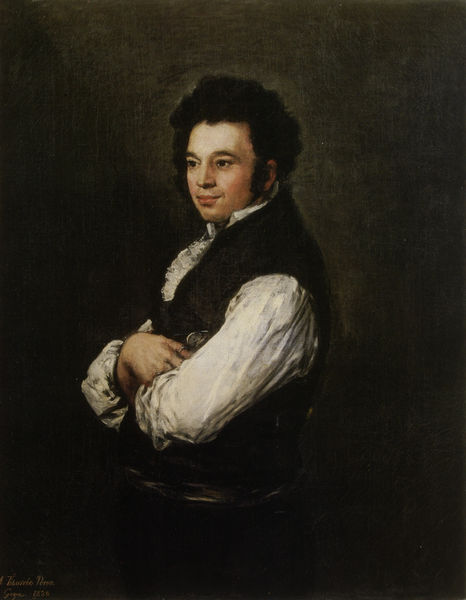
Titel: Tiburcio Pérez Cuervo
Künstler: Francisco José Goya Lucientes
Standort: New York (New York)
Institution: The Metropolitan Museum of Art
Schlagwörter: dunkel, gemälde, hand, kopf, mann, schatten, weiß, braun, finger, frisur, grau, haar, hell, hintergrund, licht, mund, nacht, nase, ohr, profil, schwarz, stirn, blick, gürtel, rot, schal, malerei, menge, bart, hemd, hose, jung, arm, arme, augen, barock, falten, kragen, mensch, pelz, stehen, ärmel, bildnis, herr, hände, portrait, porträt, signatur, öl, haare, halbfigur, adel, spitzen, augenbrauen, hübsch, kinn, kontrast, lippen, locken, ohren, schultern, schön, lächeln, seitlich, düster, datierung, dichter, grübchen, brauen, datum, halstuch, goya, rüschen, oberkörper, weste, ring, gemustert, stolz, ringe, links, brille, backenbart, adeliger, koteletten, ölmalerei, krause, kotletten, braue, verschränkt, junger mann, halbprofil, rasiert, hubi, bürgerlich, adliger, nas, schwar, hemnd, zufriedenheit, jabot, haa, datiert, duster, verschränkte arme, arme verschränkt, amre, schubert, denkel, kotteletten, en farce, rin, armr, augenbrauchen, wollig, kein bart, laaaaaaaaaaaaaaaaaaaaaaaaaaaaaaaaangweilig!, dunkel#, emund, schukterb, ruing, prof. dr. abele, chiaoscuro